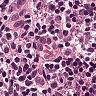
Metastatic tissue present: no